Question: Hi does anyone know how to hide the "Modified by:" in the document property of IBM Notes? I made a simple IBM notes application but I want to protect identity of the person who created or modified the document. I know it is possible because one of my colleague already done this in the past but she's no longer connected to us.
Here's a screen shot

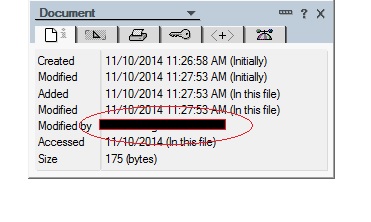
Answer: Mark the form as Anonymous on Form properties: